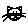
Label: cat